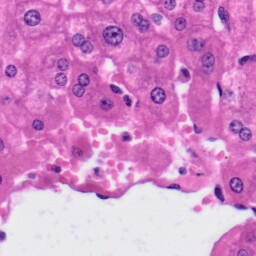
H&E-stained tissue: Liver